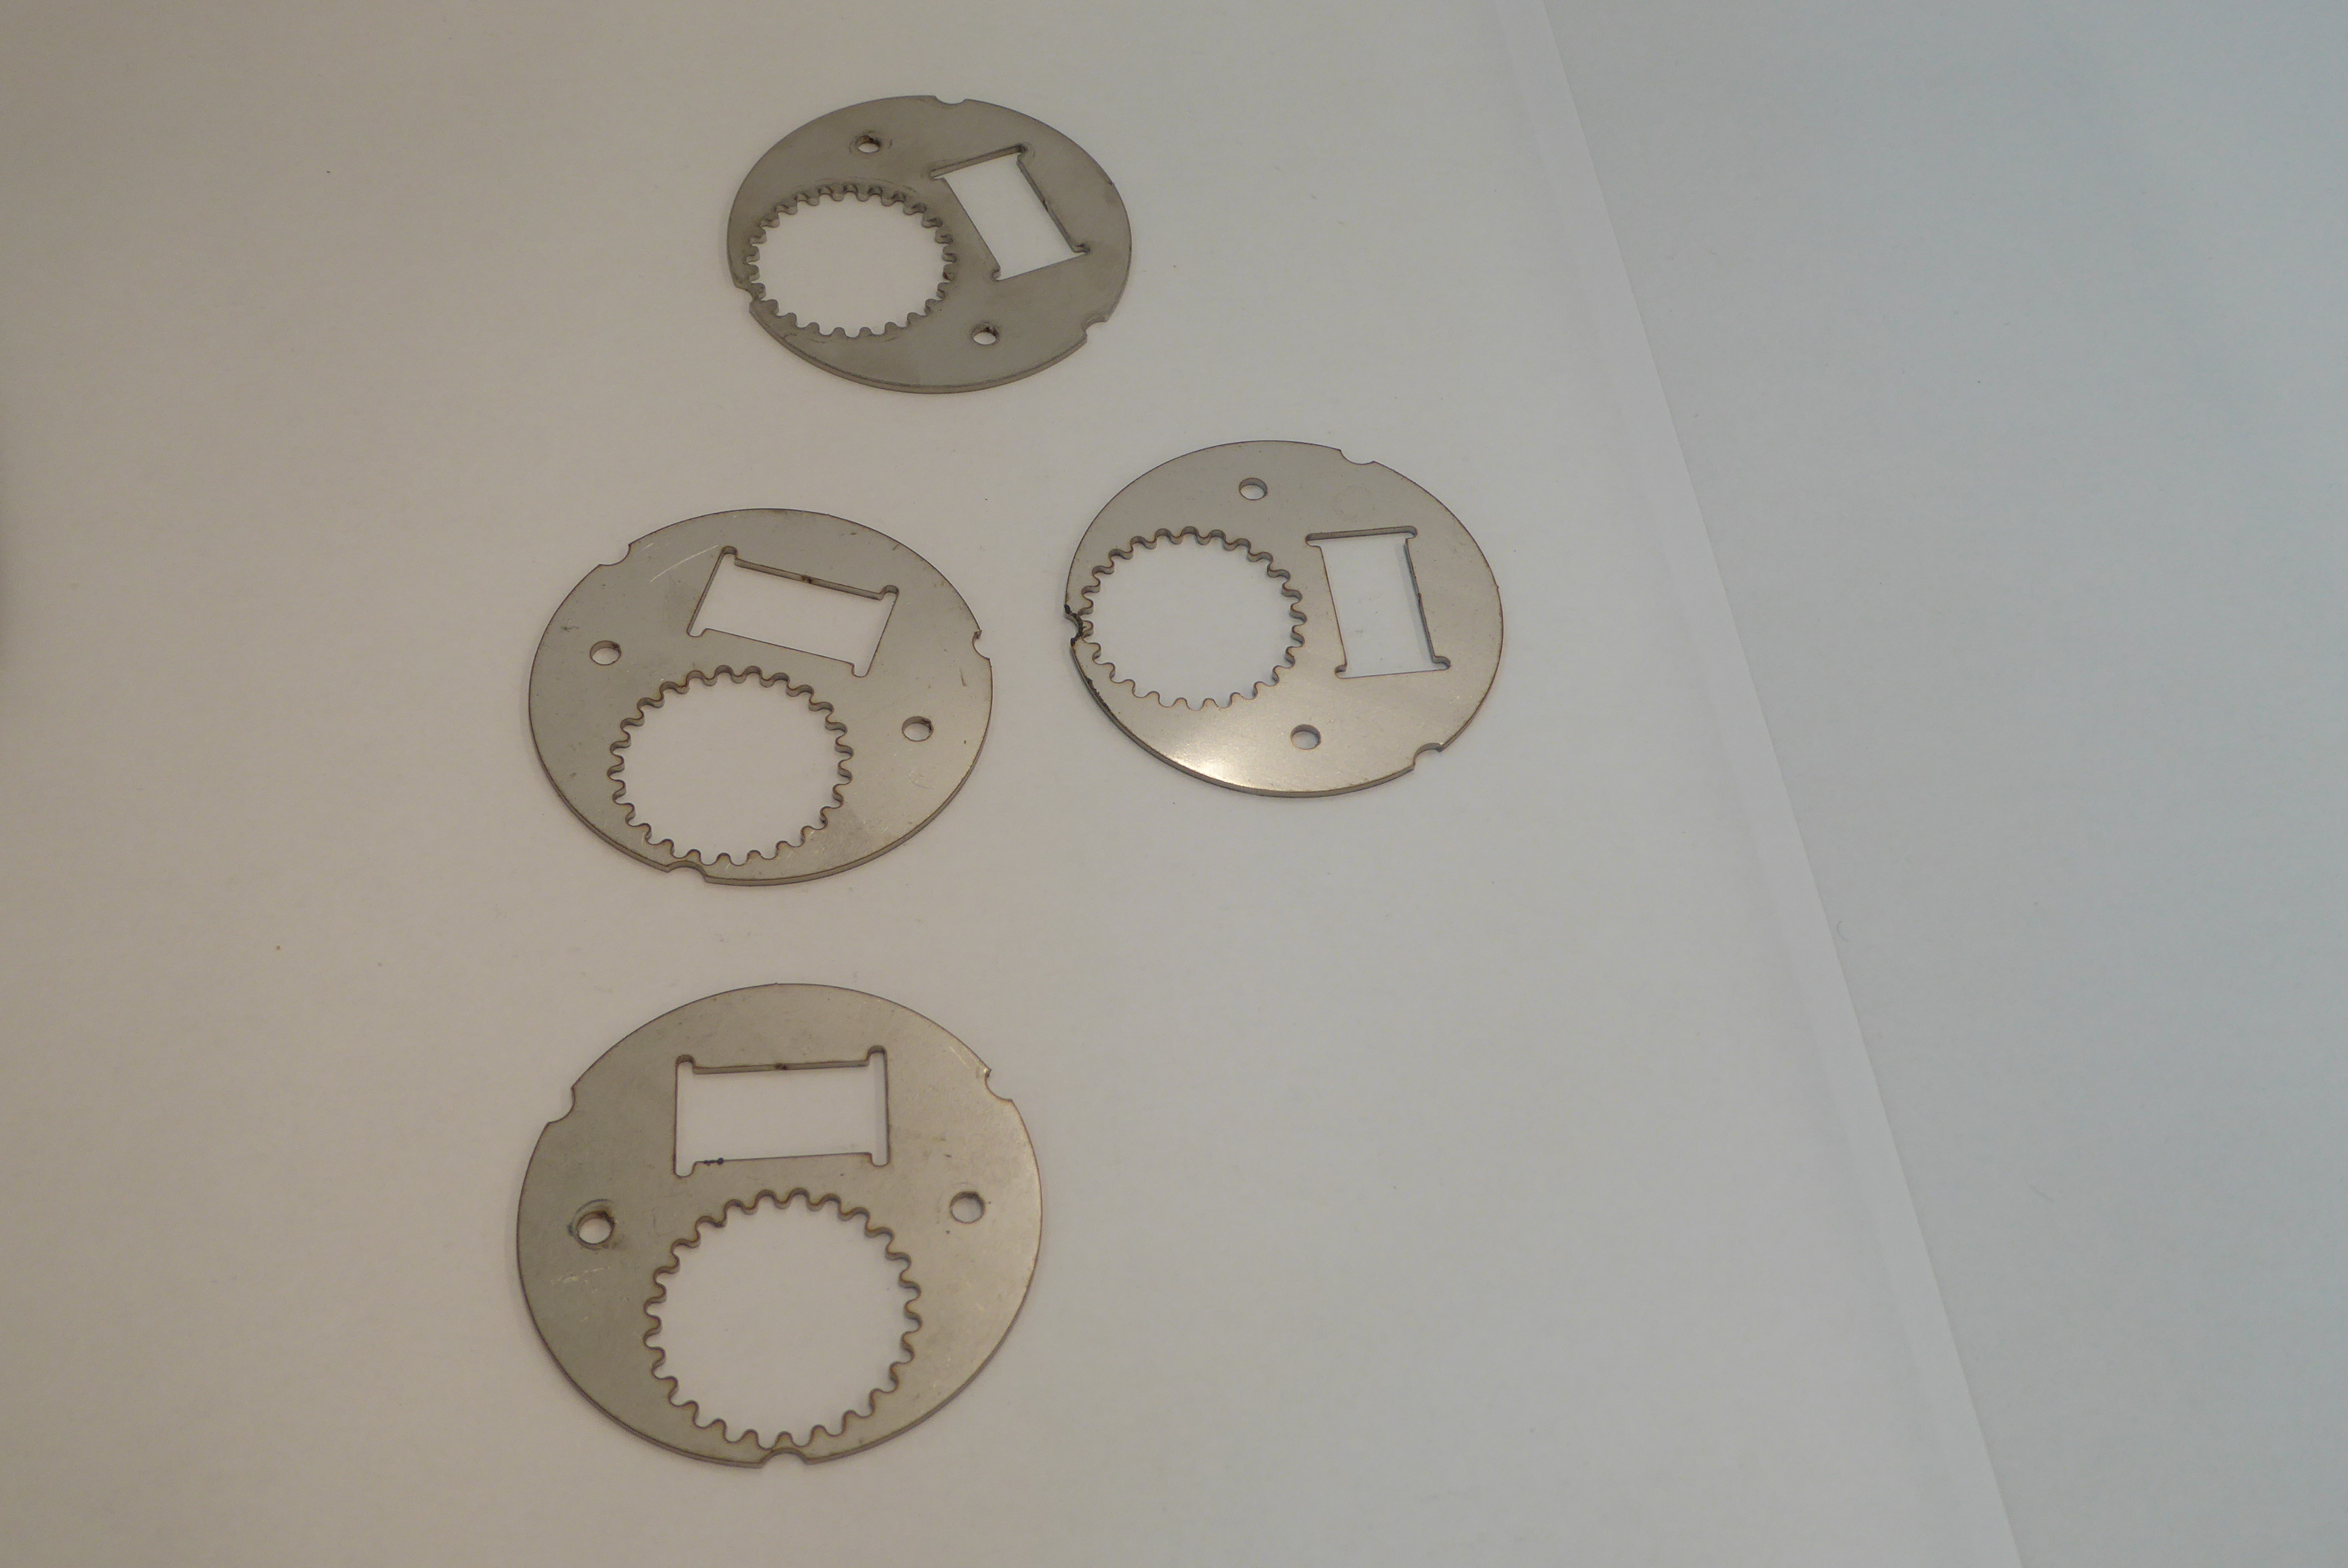
Label: Bottle Opener - Inlay